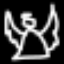
Label: angel